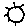
Label: sun